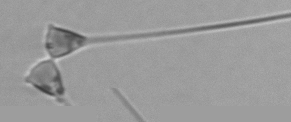
Label: Asterionellopsis_glacialis